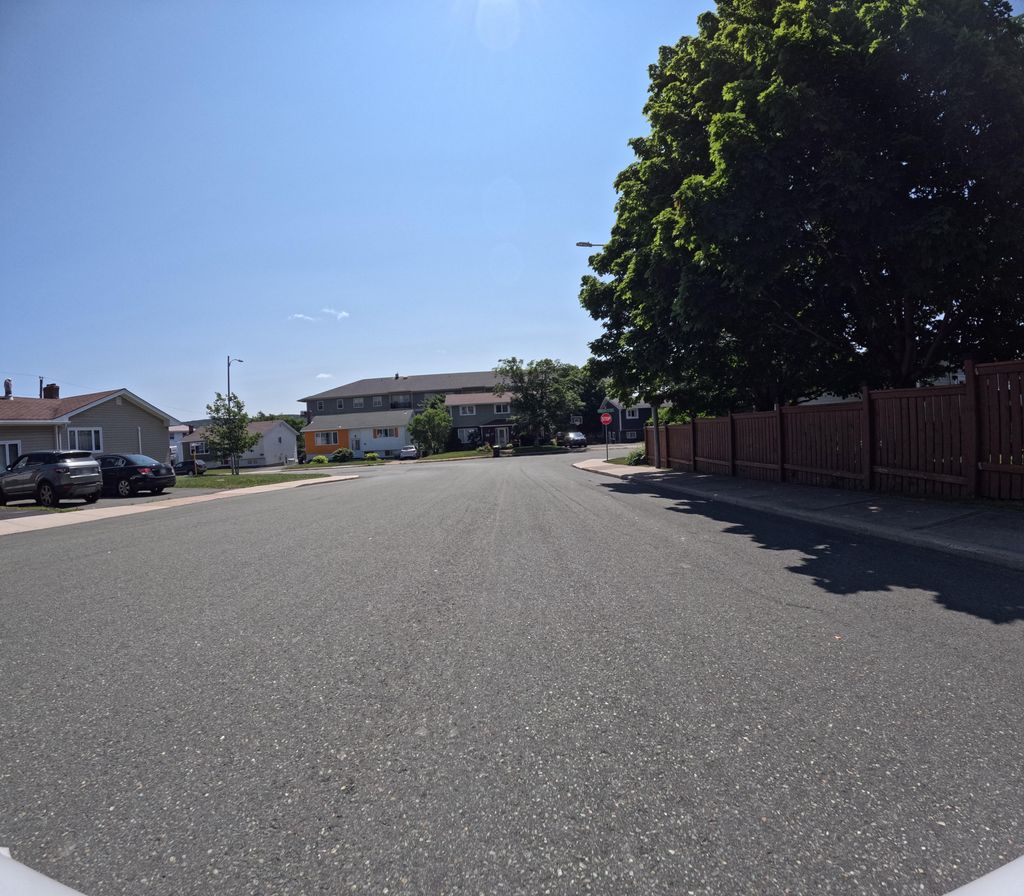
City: st_johns